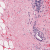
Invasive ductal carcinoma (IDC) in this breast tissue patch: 0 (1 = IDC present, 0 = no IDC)